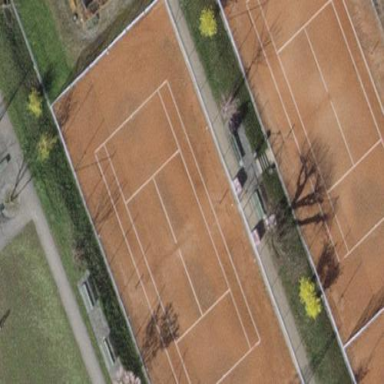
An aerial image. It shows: Tennis court in leisure pitch.